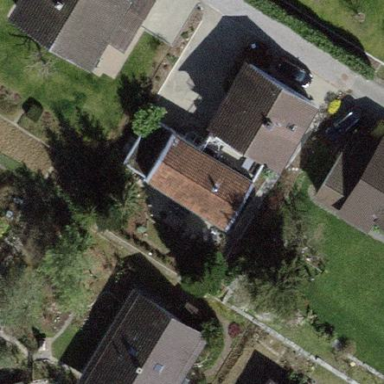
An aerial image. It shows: Building with tiled roof.